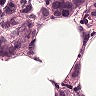
Metastatic tissue present: yes